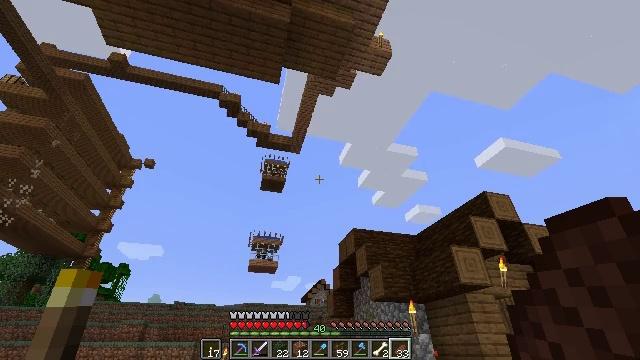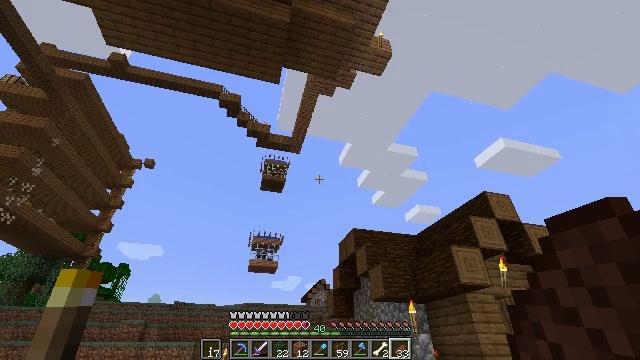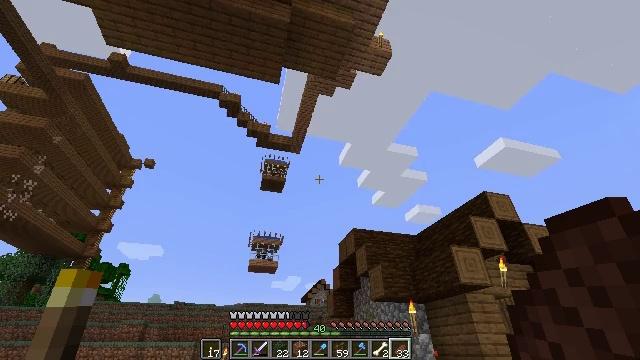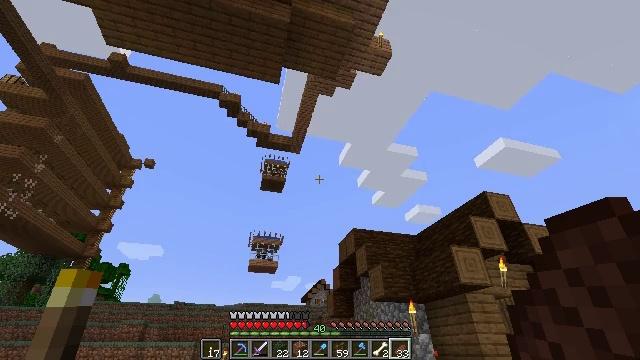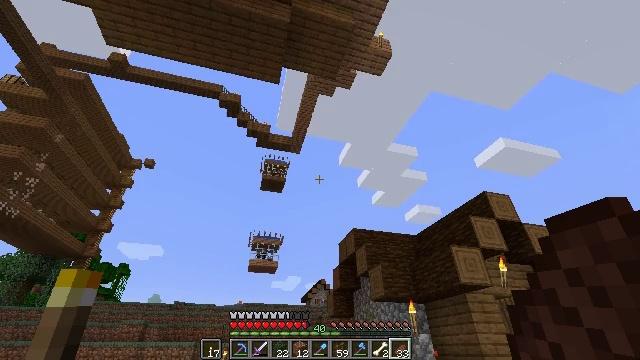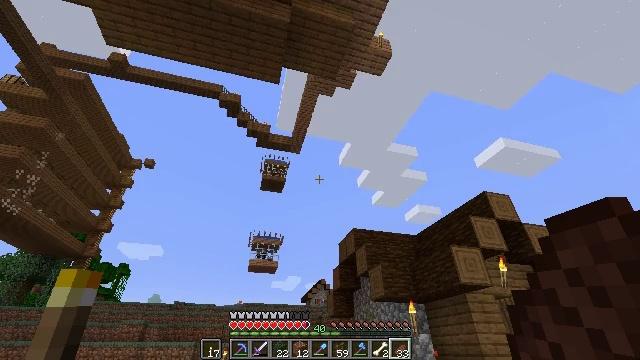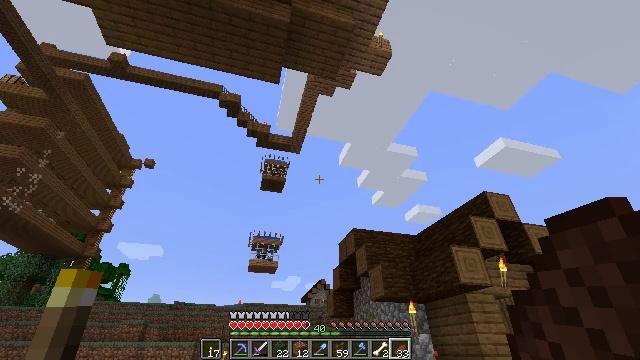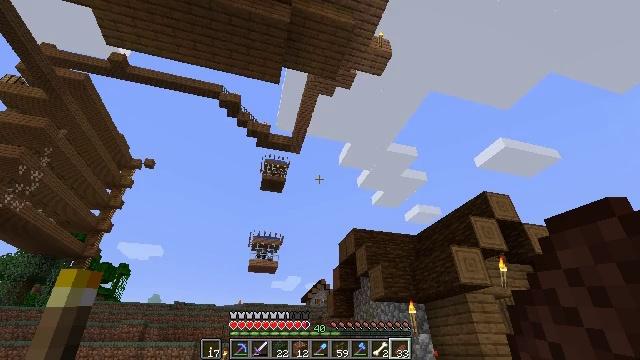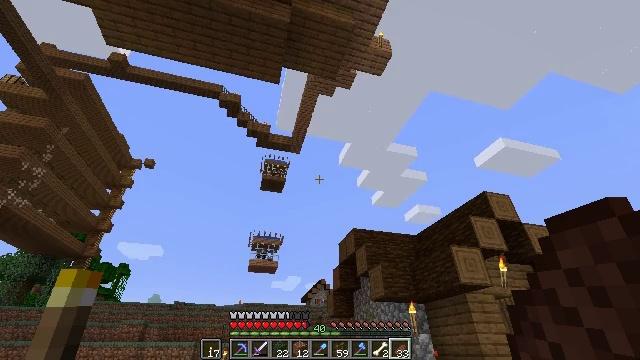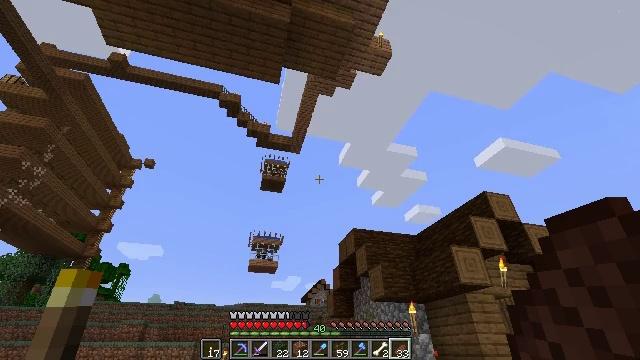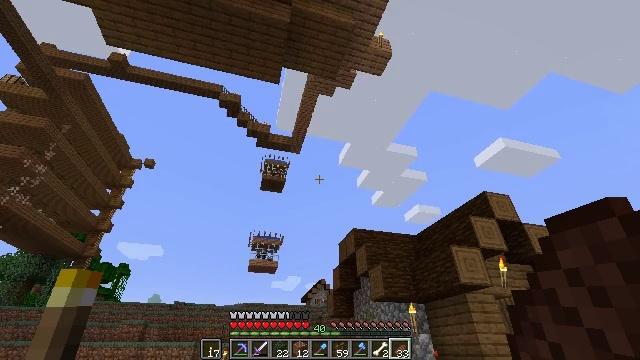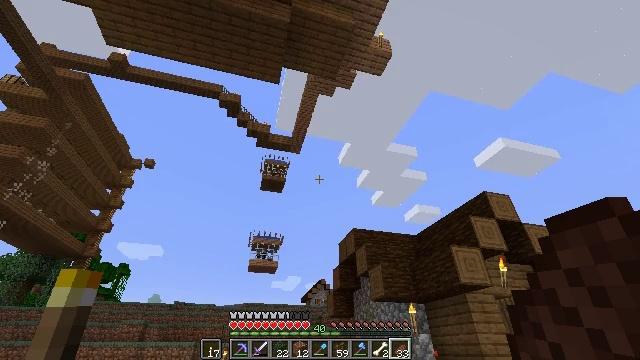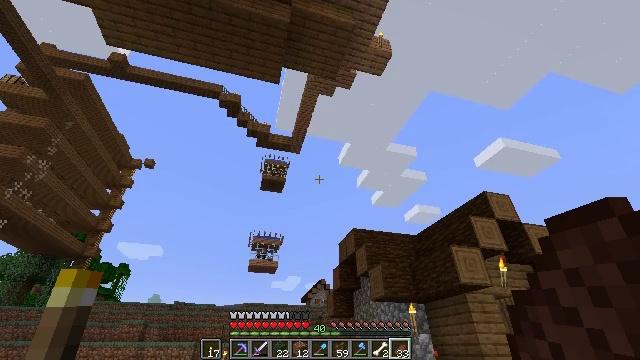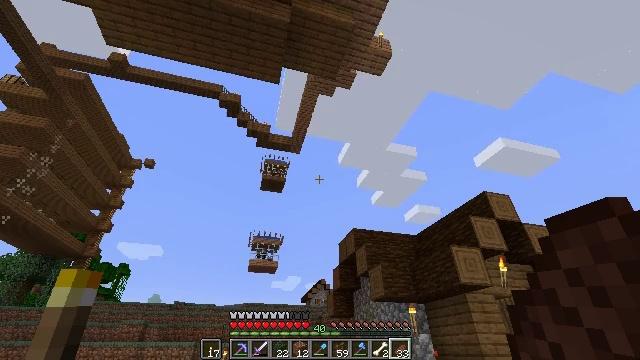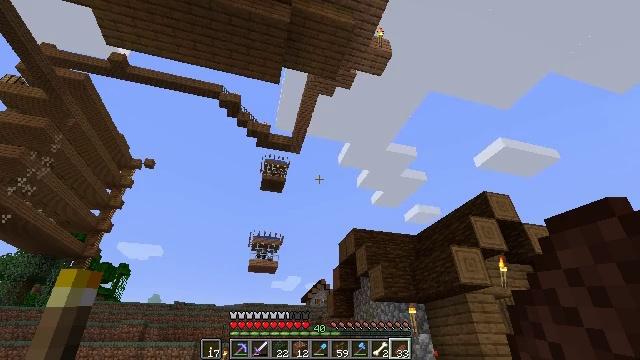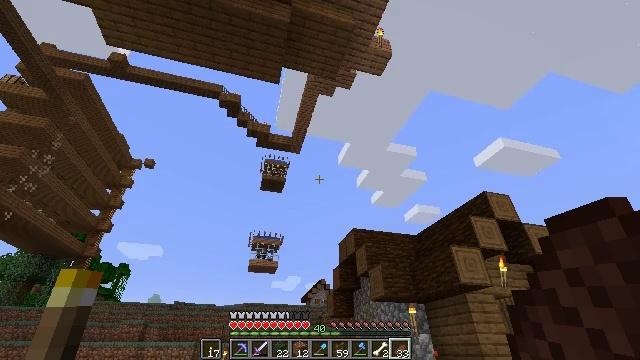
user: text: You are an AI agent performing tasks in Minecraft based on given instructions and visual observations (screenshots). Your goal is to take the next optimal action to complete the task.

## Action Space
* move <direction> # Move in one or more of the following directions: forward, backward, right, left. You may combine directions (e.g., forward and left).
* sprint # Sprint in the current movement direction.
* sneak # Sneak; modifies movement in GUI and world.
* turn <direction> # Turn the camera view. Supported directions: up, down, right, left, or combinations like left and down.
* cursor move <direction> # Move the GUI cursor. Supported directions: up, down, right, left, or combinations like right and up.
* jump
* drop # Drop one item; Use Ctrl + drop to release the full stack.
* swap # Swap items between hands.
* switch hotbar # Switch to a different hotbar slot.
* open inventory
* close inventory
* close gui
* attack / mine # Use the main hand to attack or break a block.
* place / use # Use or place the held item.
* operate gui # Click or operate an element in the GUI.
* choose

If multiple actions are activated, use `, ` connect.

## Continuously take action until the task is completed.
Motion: motion action
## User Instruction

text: Turn spruce logs into planks through crafting.
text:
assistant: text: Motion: use / place
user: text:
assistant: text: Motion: use / place
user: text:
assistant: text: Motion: use / place
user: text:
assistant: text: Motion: use / place
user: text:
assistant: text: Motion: use / place
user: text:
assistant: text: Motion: use / place
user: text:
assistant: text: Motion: use / place
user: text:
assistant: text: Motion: use / place
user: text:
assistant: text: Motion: use / place
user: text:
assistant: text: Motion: use / place
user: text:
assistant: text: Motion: use / place
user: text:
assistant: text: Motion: use / place
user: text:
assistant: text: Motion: use / place
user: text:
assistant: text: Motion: use / place
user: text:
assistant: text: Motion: use / place
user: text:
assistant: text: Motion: move forward, turn down, use / place
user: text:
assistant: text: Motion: move forward, turn down
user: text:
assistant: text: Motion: move forward, turn right and down
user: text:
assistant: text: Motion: move forward, turn right and down
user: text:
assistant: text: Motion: move forward, turn right and down
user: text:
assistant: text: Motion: move forward, sprint, turn right and down
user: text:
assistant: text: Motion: move forward, sprint, turn right and down
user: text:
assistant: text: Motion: move forward, sprint
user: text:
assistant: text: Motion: move forward, turn right
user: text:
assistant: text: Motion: move forward, sprint, turn right
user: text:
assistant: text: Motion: move forward, sprint, turn right
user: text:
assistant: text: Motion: move forward, sprint, turn right
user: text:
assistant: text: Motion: move forward, sprint, turn right
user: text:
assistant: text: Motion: move forward, sprint, turn right
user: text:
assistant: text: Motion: move forward, turn right